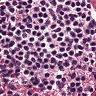
Metastatic tissue present: no